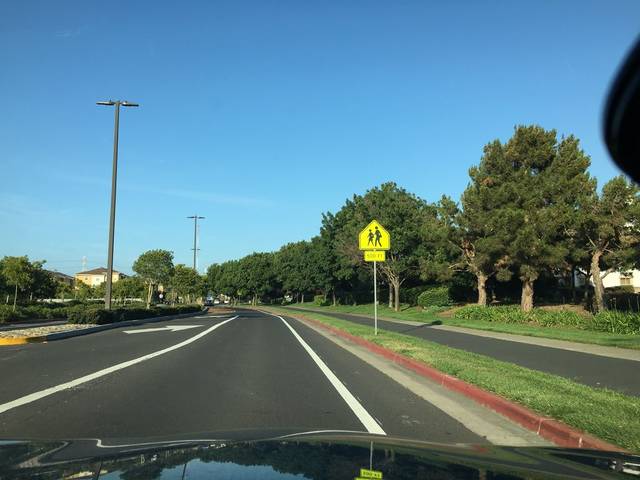
Region: United States
Coordinates: 37.542, -122.247